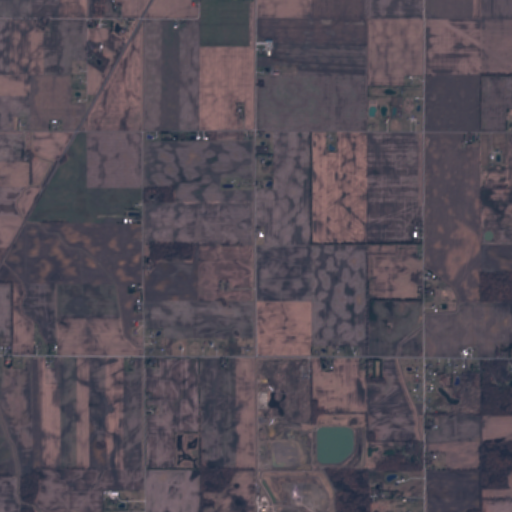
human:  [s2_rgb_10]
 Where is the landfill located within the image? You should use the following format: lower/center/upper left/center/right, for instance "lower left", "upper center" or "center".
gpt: The landfill is located in the lower right of the image.
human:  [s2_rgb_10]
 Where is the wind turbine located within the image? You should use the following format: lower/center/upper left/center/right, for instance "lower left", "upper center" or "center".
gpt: The wind turbine is located in the lower center of the image.
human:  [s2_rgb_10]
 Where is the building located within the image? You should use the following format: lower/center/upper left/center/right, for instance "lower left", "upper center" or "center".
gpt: There is no building in the image.